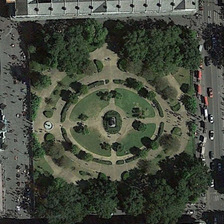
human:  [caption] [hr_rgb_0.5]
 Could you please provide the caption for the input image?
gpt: many trees are planted in this square .

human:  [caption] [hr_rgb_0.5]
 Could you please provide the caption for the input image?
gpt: many trees are planted in this square .

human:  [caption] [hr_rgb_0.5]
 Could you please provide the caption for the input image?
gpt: a lot of cars parked on the side of the square .

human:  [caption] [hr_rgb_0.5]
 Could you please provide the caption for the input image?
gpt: a lot of cars parked on the side of the square .

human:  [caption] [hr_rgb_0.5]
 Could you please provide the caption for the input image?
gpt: a lot of cars parked on the side of the square .